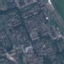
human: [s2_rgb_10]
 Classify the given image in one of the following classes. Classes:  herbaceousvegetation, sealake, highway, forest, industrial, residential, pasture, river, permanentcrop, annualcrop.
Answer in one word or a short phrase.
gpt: Residential